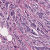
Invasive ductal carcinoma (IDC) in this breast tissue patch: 1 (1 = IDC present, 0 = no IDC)